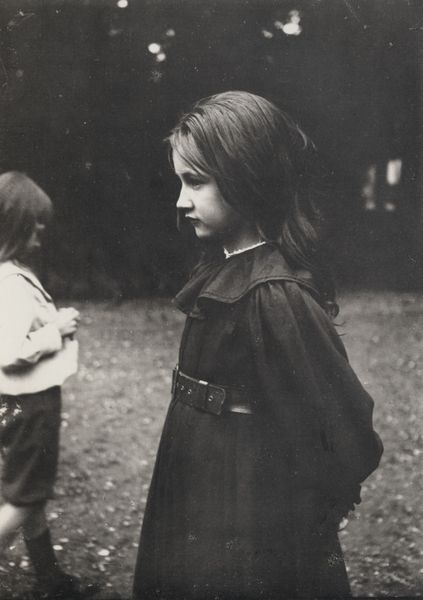
Titel: Die Kinder
Künstler: Francois Emile Zola
Schlagwörter: dunkel, laub, schatten, weiß, bäume, mädchen, frisur, grau, haar, hell, kleid, licht, mund, nase, profil, rücken, schwarz, strasse, anlage, blick, gras, gürtel, park, rasen, wiese, rock, hemd, hose, jacke, jung, arm, arme, augen, bluse, falten, gesicht, kleidung, kragen, lang, stehen, ärmel, bild, bildnis, hände, portrait, porträt, natur, gehen, auge, haare, lange haare, mantel, kind, brünett, kontrast, lippen, wald, kinder, garten, beine, taille, seitlich, zwei, hof, platz, kies, zopf, ernst, seitenansicht, mimik, socken, strumpf, junge, rüsche, rüschen, wange, unscharf, foto, fotografie, photographie, spiel, schnalle, strümpfe, außen, draußen, schwarz-weiss, seite, scharz, kurz, löcher, kleidchen, photo, verschränkt, kniestrumpf, kurze hosen, langhaarig, zweites kind, jüng, gürtellöcher